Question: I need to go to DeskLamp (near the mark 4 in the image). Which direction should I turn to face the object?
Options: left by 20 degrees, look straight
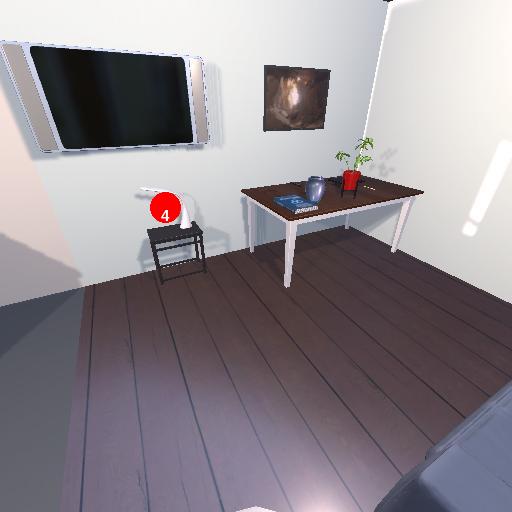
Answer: left by 20 degrees